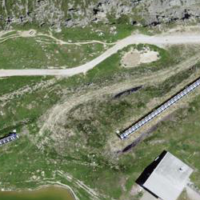
EUNIS habitat code: 31
Species observed at this site:
Gentiana bavarica
Juncus jacquinii
Dryas octopetala
Anthyllis vulneraria
Bistorta vivipara
Botrychium lunaria
Viola calcarata